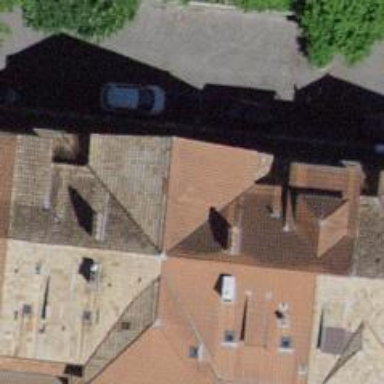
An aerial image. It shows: Terrace building.